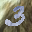
Label: 3